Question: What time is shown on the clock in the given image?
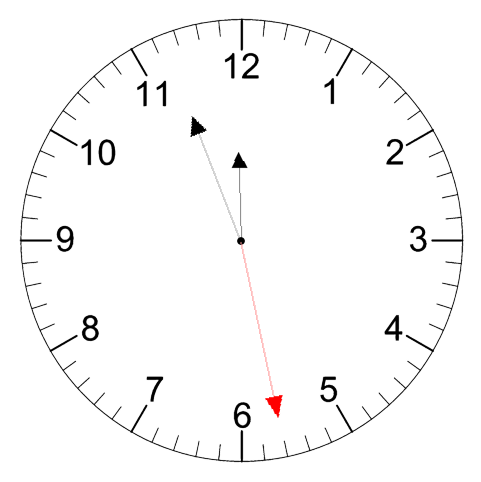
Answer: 11:56:28